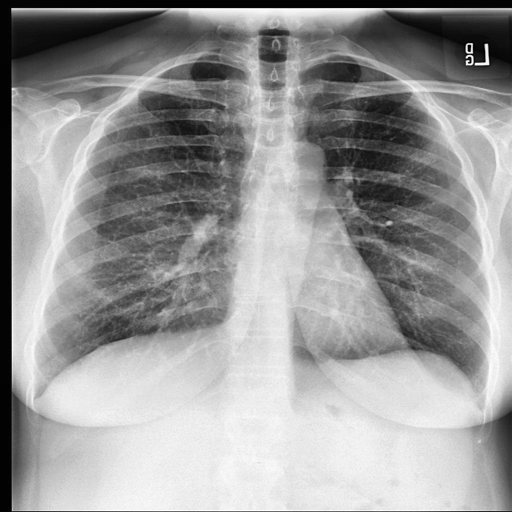
Finding: NORMAL